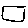
Label: square